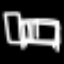
Label: bed